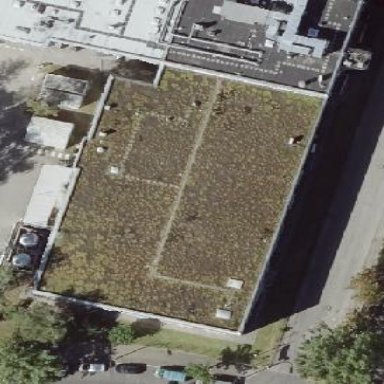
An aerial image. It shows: Commercial building.